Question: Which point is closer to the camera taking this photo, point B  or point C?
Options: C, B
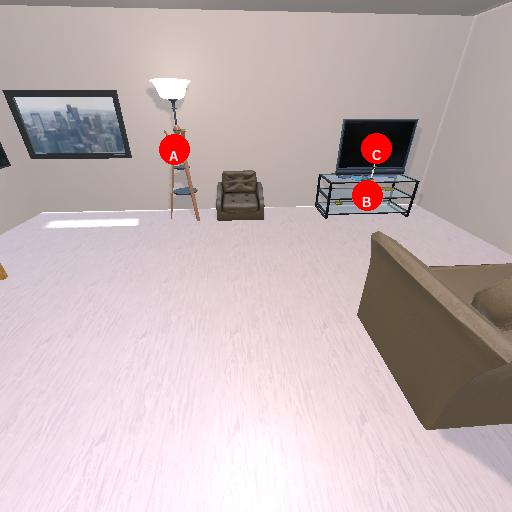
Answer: C